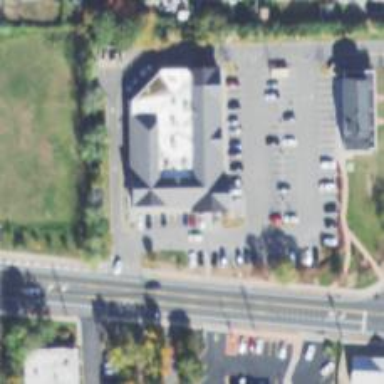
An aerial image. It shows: Pharmacy providing healthcare services.